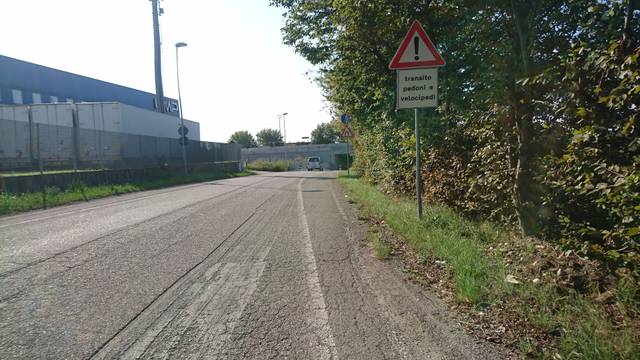
Region: Italy
Coordinates: 45.74, 11.724